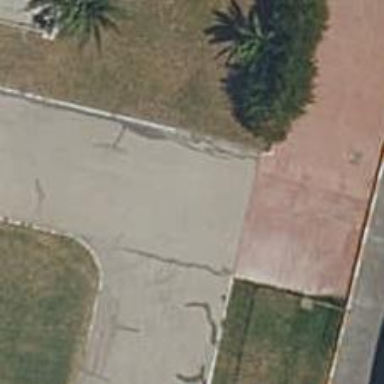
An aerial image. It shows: Paved footway.